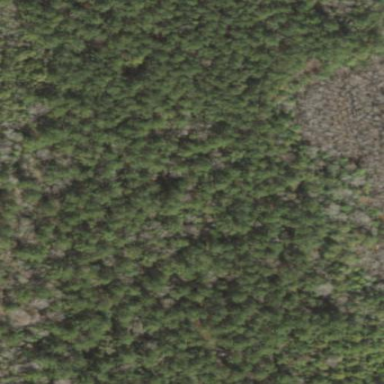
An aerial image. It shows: Forest area predominantly covered with needle-leaved trees.